Interaction volume radius: 5 \u00c5
Interaction volume height: 35 \u00c5
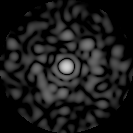
Disorder parameter: 0.7828